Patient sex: M
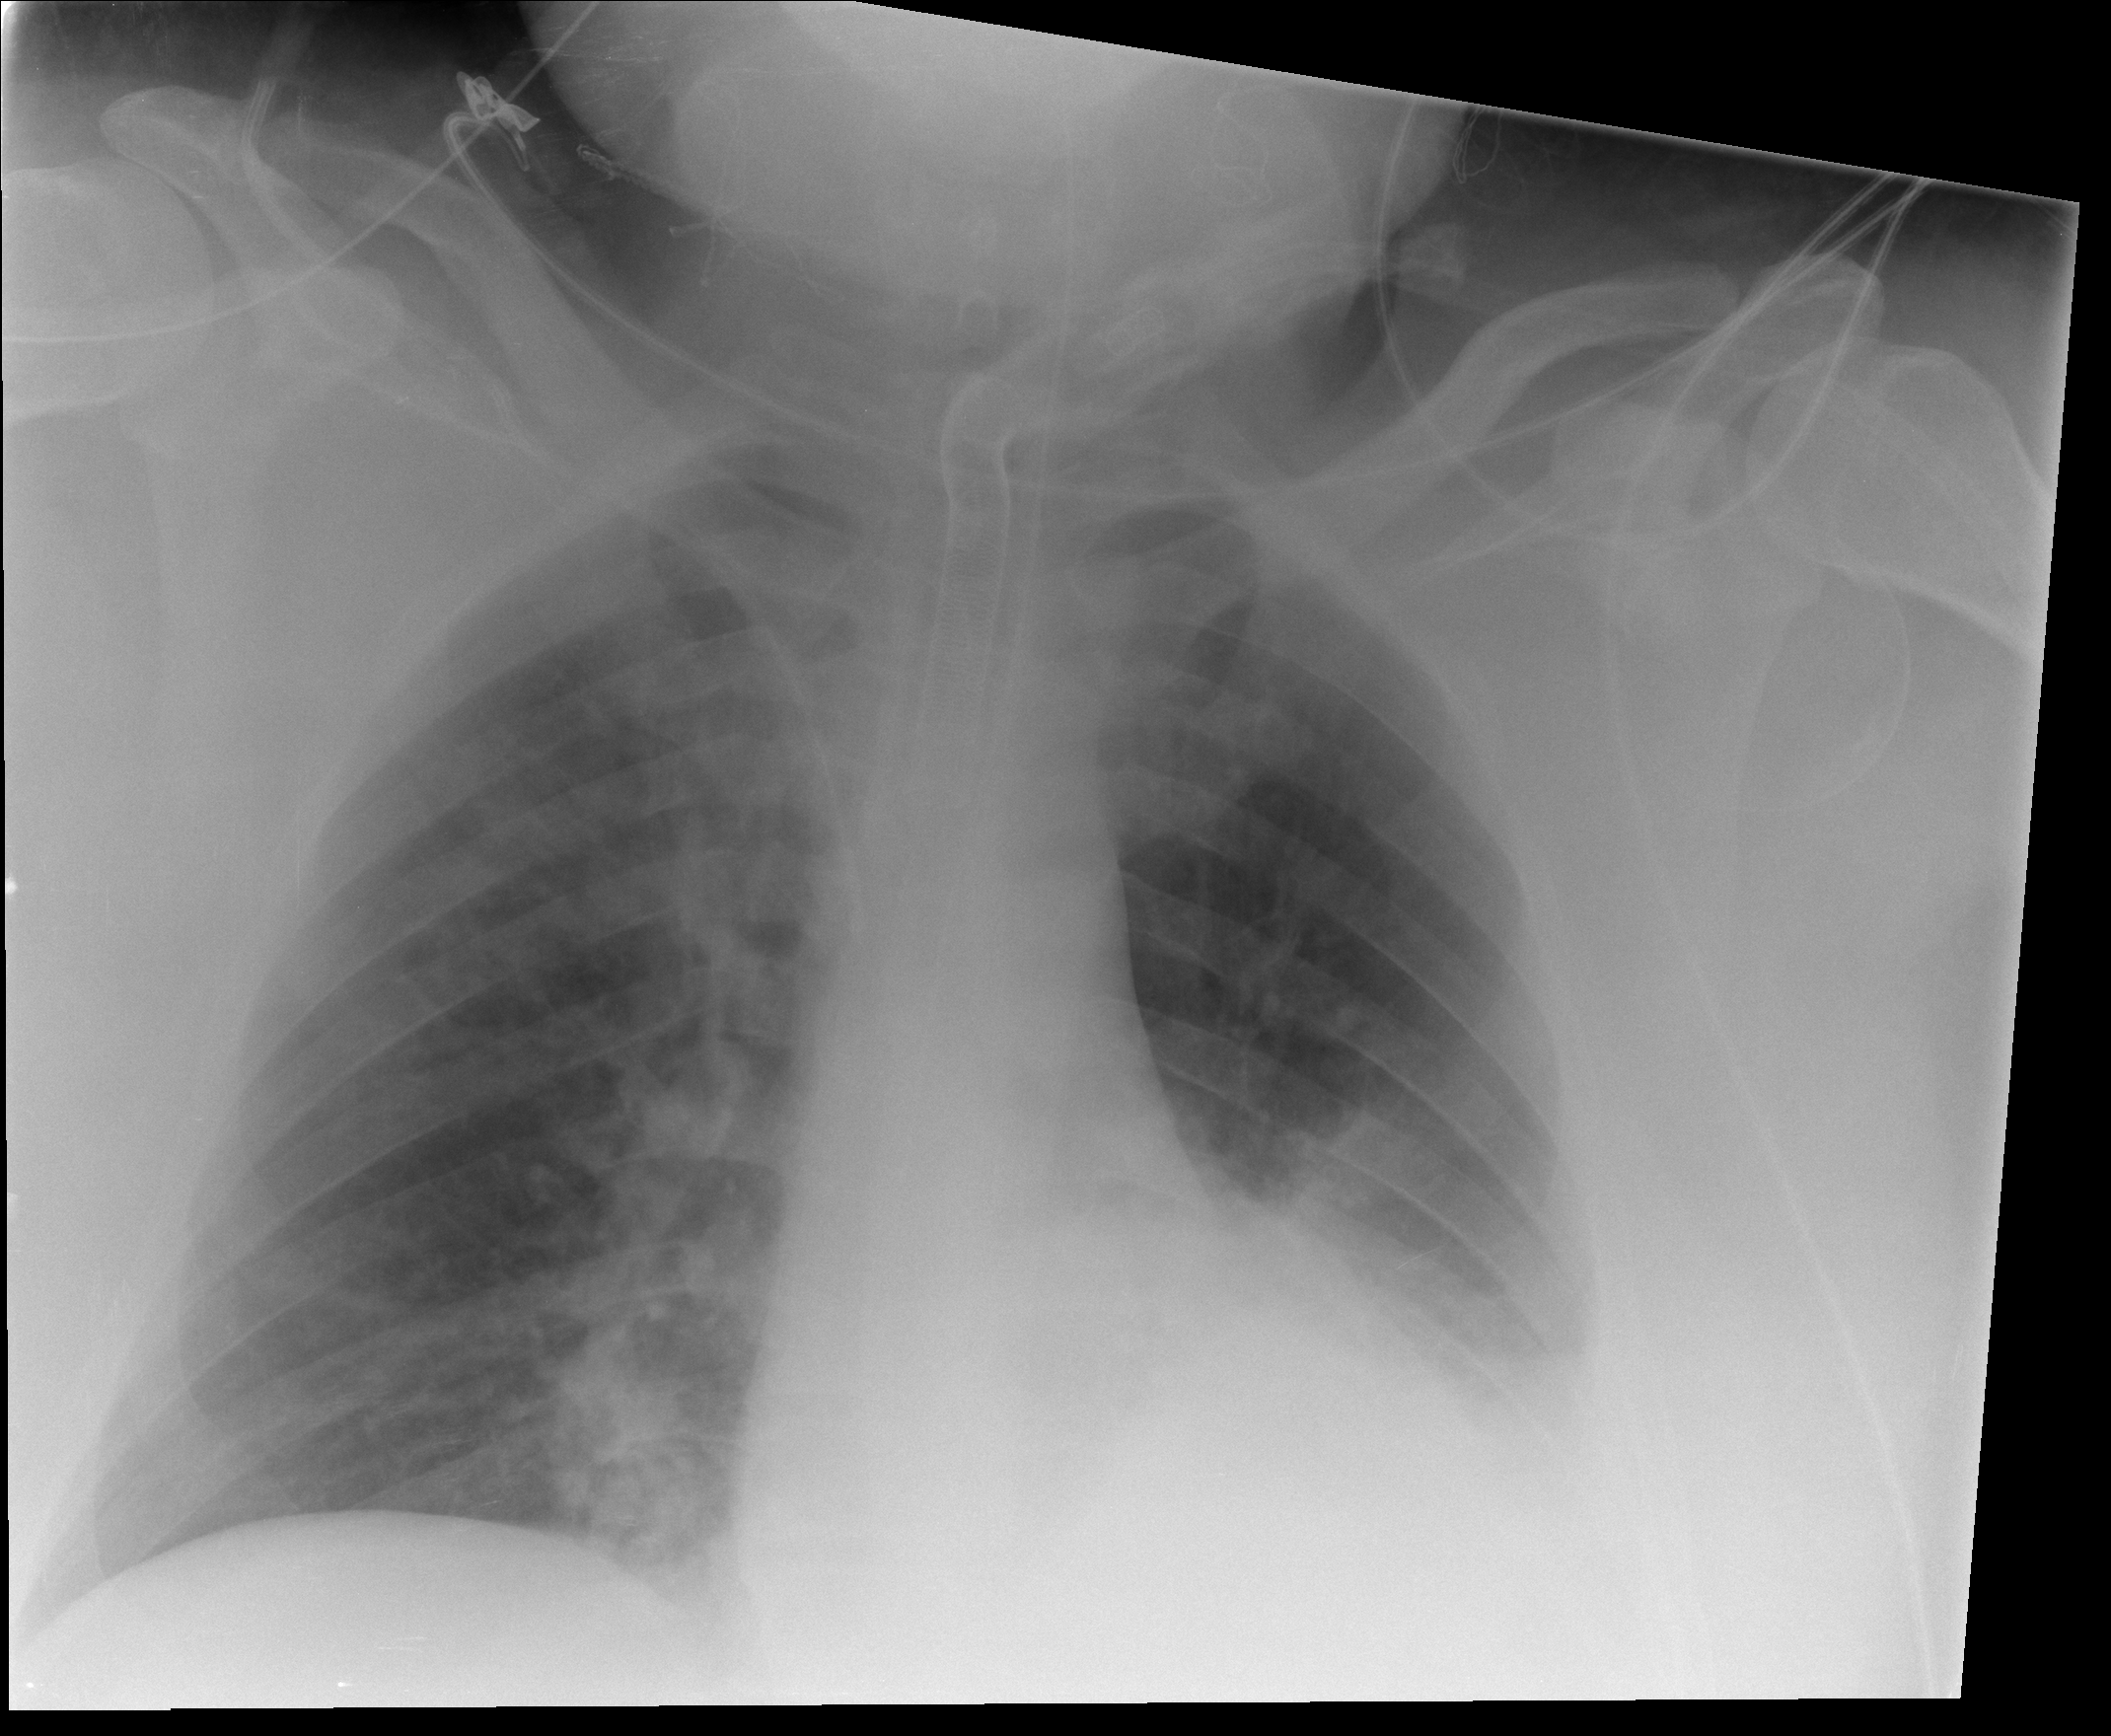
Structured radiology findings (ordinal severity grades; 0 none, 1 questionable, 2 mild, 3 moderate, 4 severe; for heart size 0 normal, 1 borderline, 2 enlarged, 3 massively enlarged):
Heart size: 0
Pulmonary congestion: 0
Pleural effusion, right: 0
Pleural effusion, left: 2
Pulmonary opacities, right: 2
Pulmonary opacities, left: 2
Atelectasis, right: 2
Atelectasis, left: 2